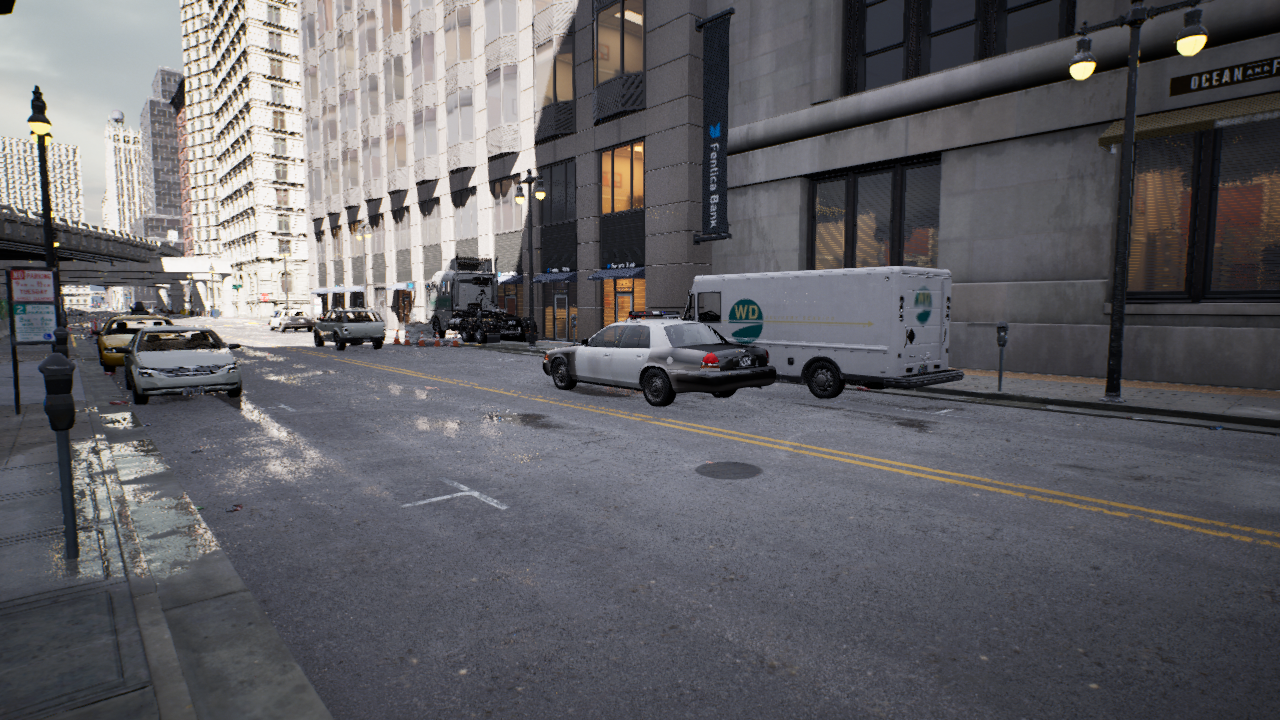
Venue: downtown
Lighting: clear day
Vehicle rig: sedan